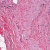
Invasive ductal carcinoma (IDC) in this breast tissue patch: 0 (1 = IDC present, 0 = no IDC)